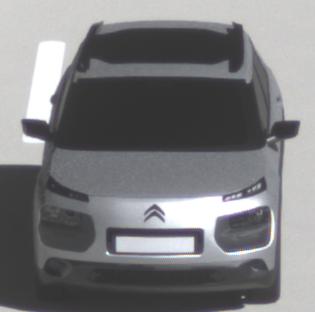
Make: Citroen
Model: C4 Cactus PureTech 75
Detailed model: C4 Cactus
Model produced from: 2014/09
Model produced until: 2015/03
Doors: 5
Color: white
Road condition: dry road
Daytime: morning or afternoon
Contrast: high contrast